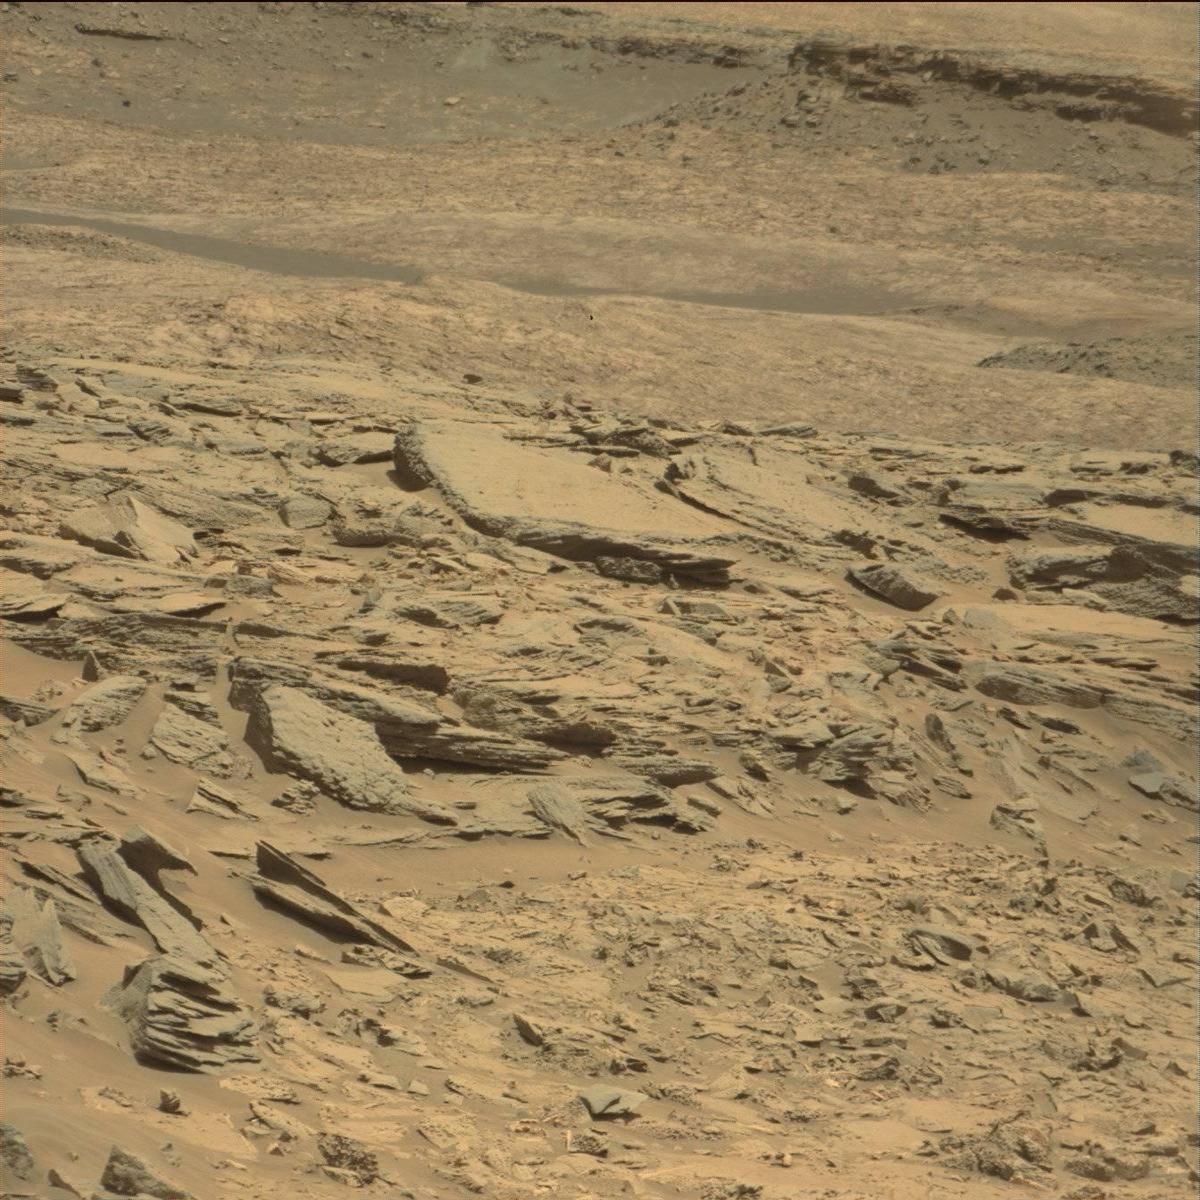
Terrain classes present: Bedrock, Ridge, Rock, Sand / Soil